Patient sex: F
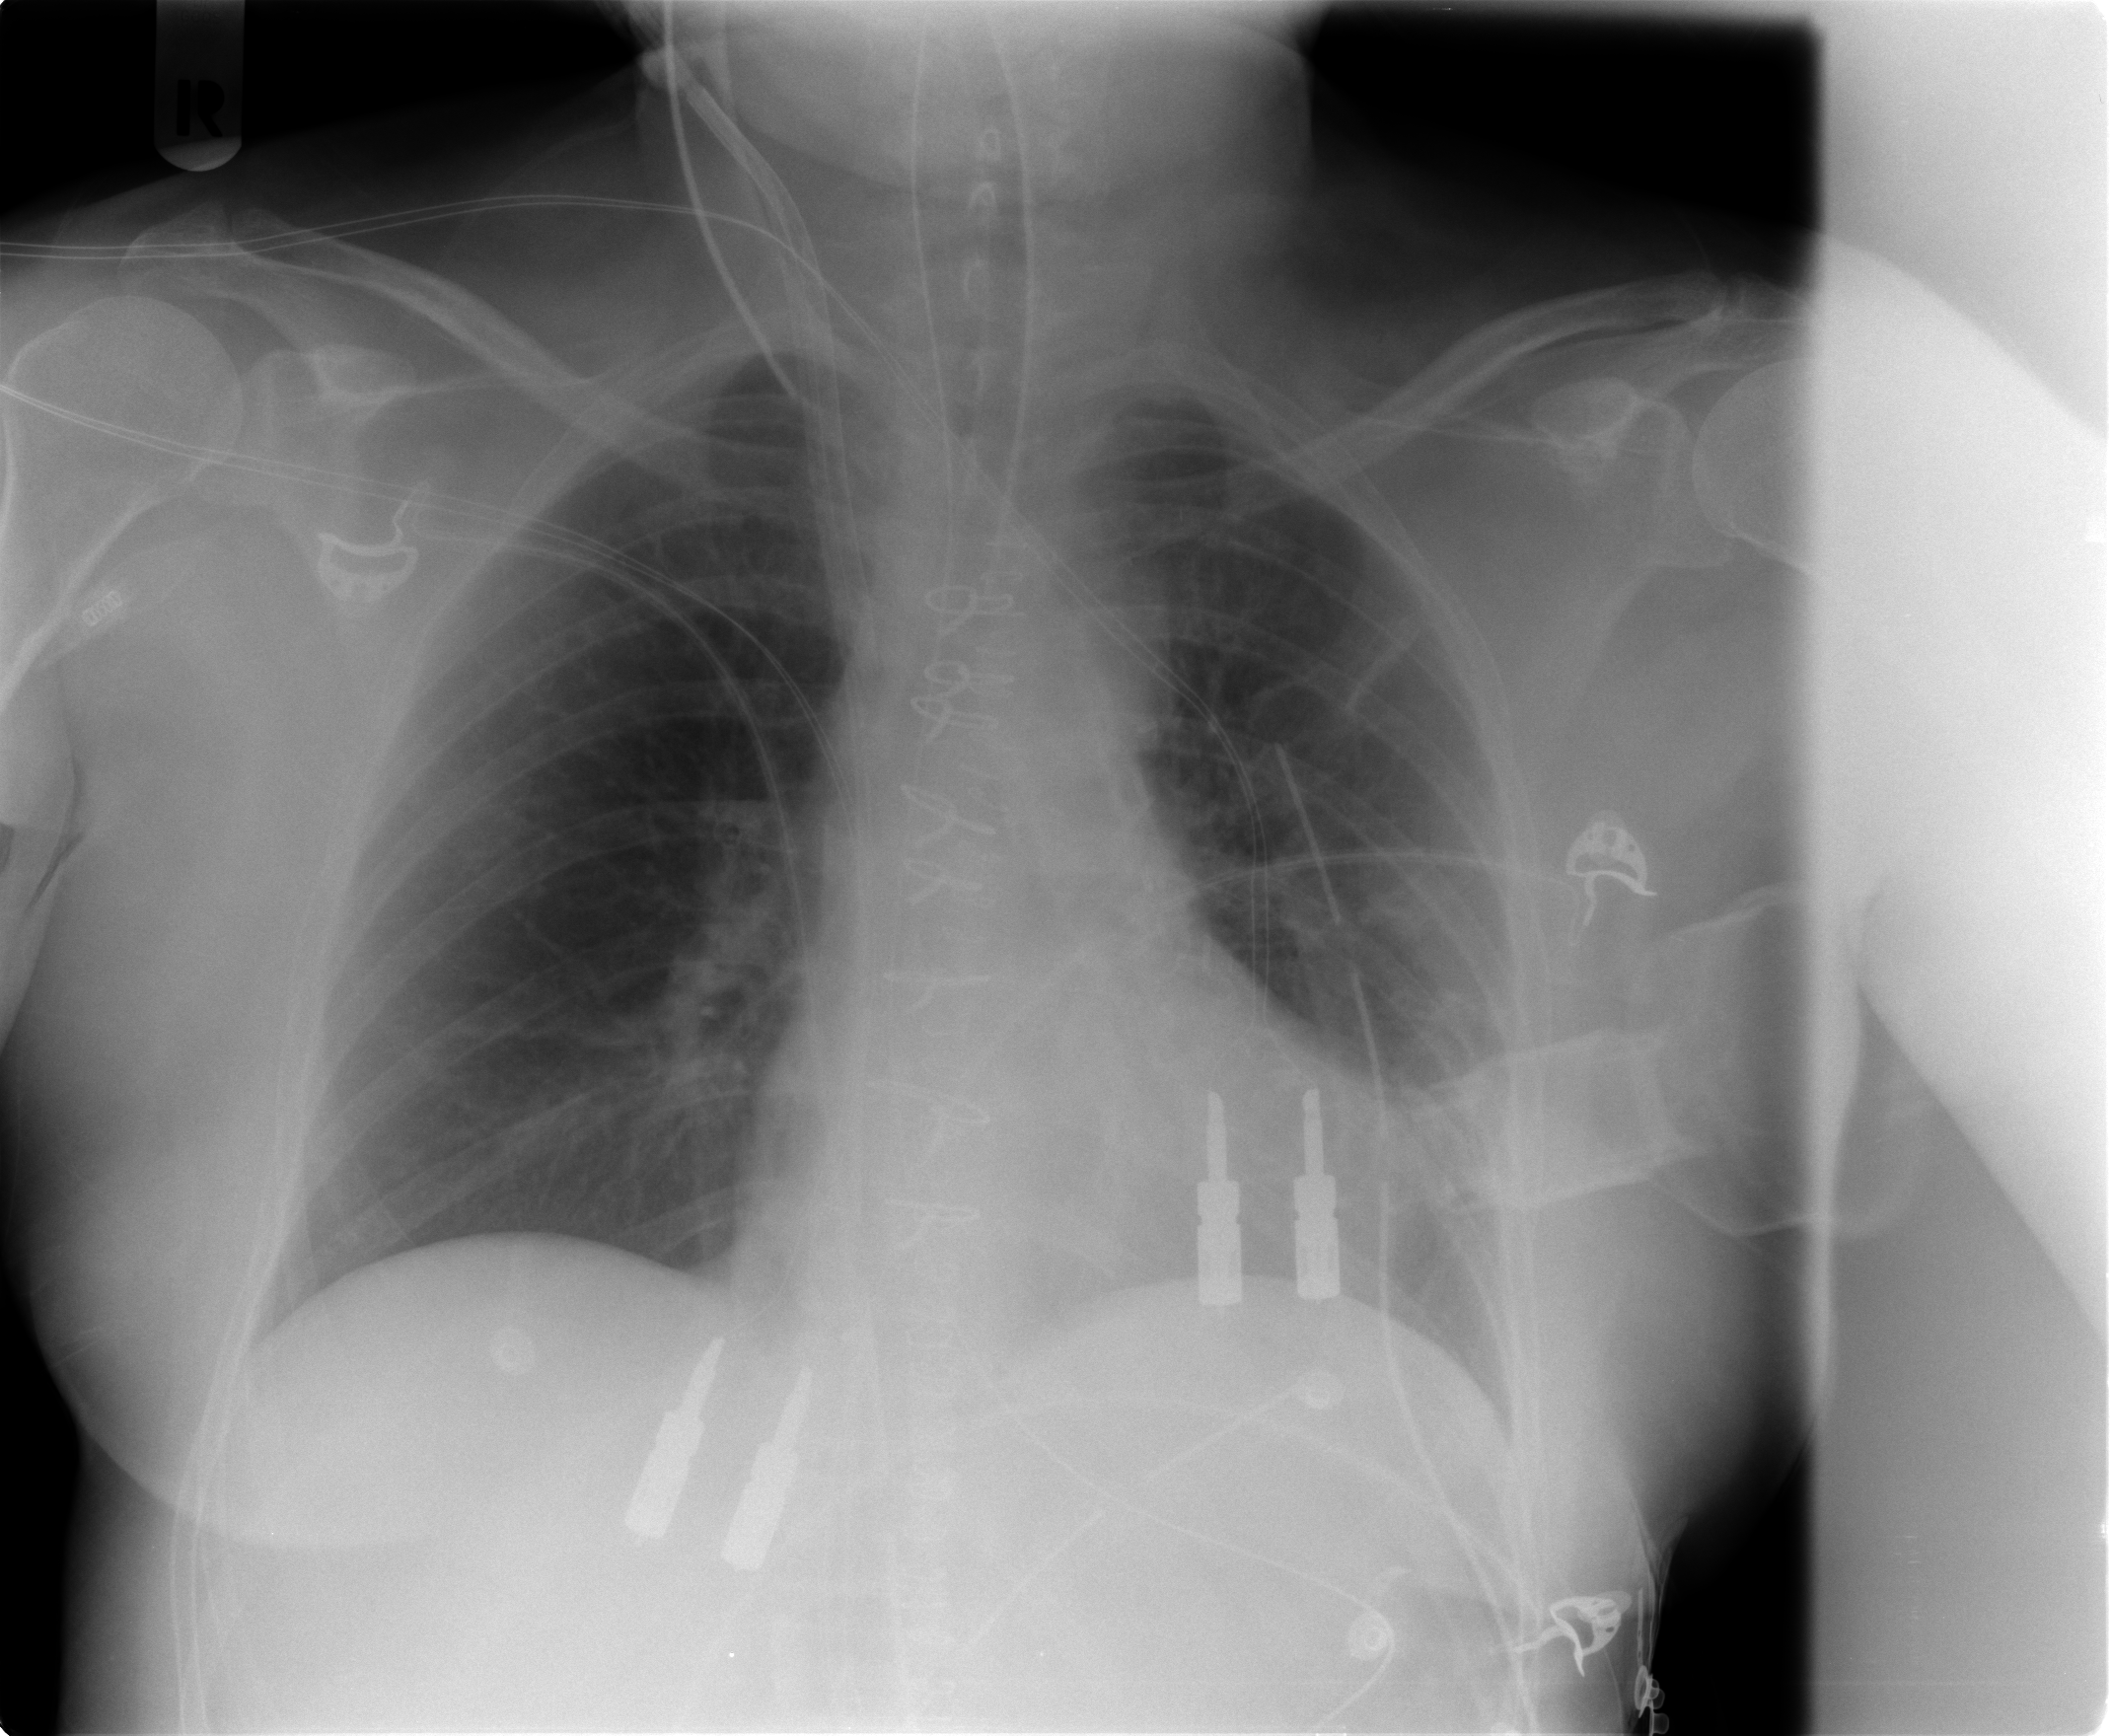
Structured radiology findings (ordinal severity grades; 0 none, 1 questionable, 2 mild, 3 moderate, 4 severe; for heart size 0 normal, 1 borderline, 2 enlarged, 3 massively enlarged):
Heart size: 0
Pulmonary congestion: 0
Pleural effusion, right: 0
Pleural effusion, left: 1
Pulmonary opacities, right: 0
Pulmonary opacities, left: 0
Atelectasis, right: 0
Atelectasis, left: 2